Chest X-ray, AP view. Patient: 58 years old, sex F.
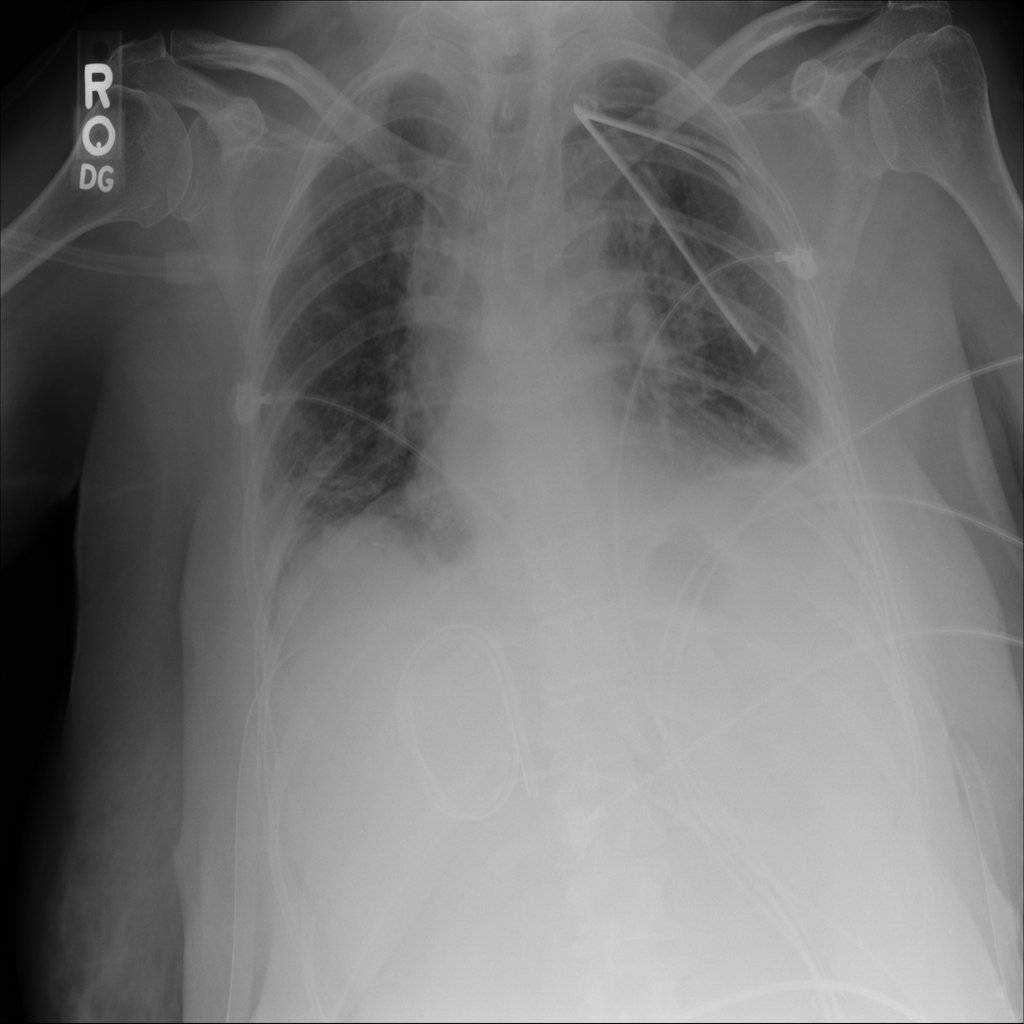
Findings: No Finding